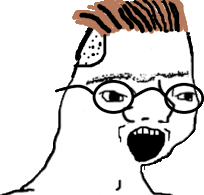
Label: 5_Zoomer